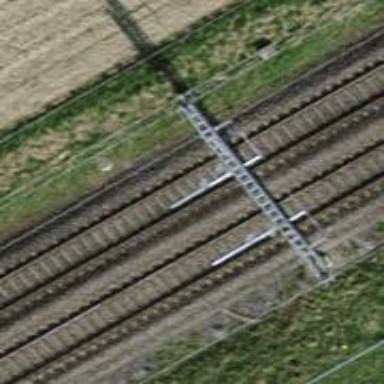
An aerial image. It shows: Single-track railway with electrified contact lines.